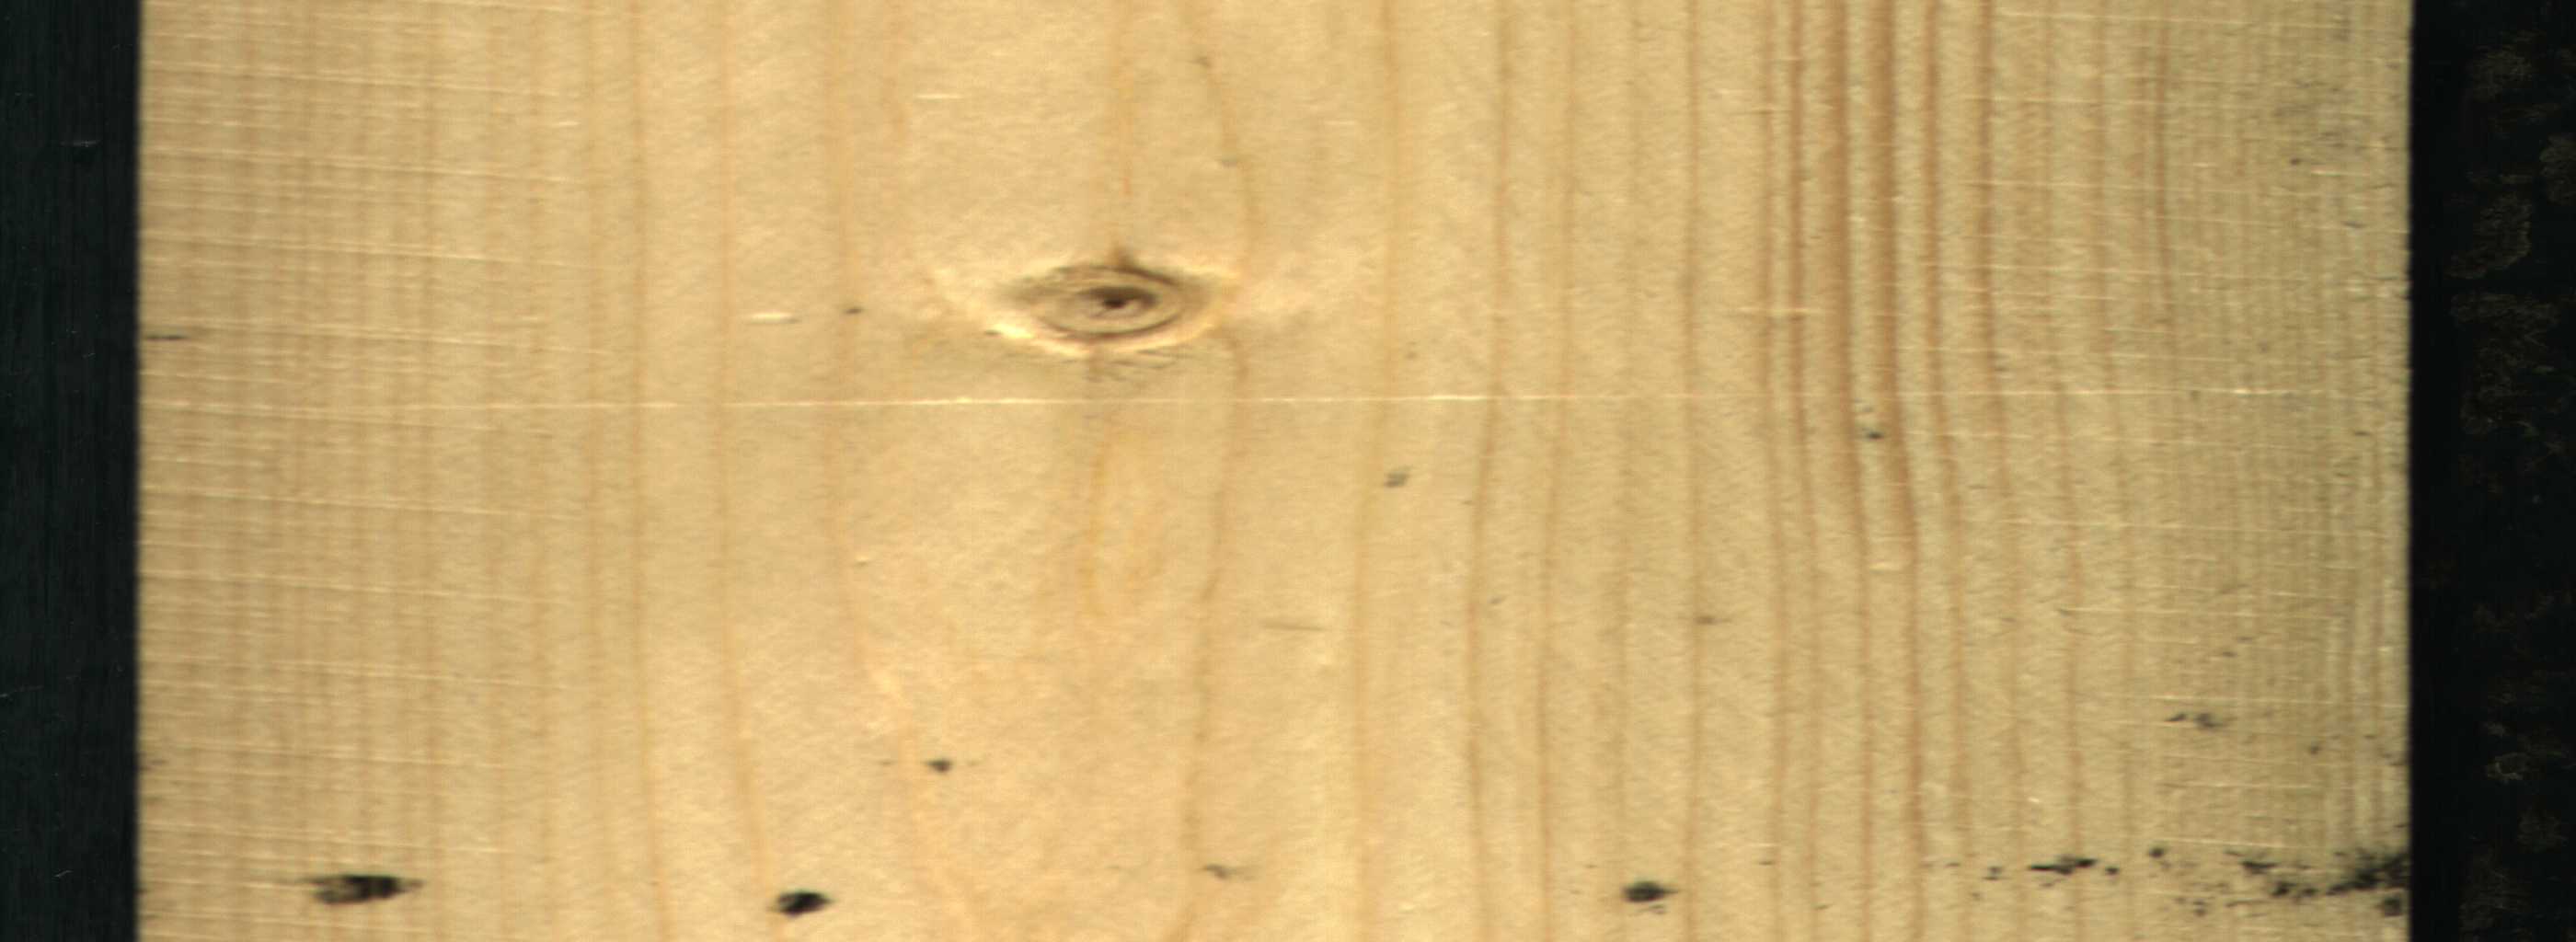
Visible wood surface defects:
Live_Knot